【题型】选择题　【知识点】解析几何　【难度】medium
我们知道，互相垂直且有公共原点的两条数轴构成平面直角坐标系. 如果坐标系中两条坐标轴的原点重合且不互相垂直，那么这样的坐标系称为“斜坐标系”. 在斜坐标系中，两条坐标轴的公共原点称为斜坐标系的原点，其坐标记为 \( (0,0) \). 在 \( x \) 轴（\( y \) 轴）上的点的纵坐标（横坐标）为 0，如图，在斜坐标系中，如果 \( x \) 轴与 \( y \) 轴相交所成的角为 \( \theta \)，过平面任意一点 \( P \)，分别作坐标轴的平行线，交 \( x \) 轴于点 \( M \)，交 \( y \) 轴于点 \( N \)，将点 \( M \) 在 \( x \) 轴上的坐标 \( a \)，点 \( N \) 在 \( y \) 轴上的坐标 \( b \) 称为点 \( P \) 在该坐标系中的坐标，记为 \( P(a,b) \). 若 \( A(x_1,y_1) \)，\( B(x_2,y_2) \) 是该坐标系中的任意两点，则点 \( A \)，\( B \) 之间的距离 \( |AB| \) 为 (\quad)

A. \( \sqrt{(x_1 - x_2)^2 + (y_1 - y_2)^2} \)

B. \( \sqrt{(x_1 - x_2)^2 + 2(x_1 - x_2)(y_1 - y_2)\cos\theta + (y_1 - y_2)^2} \)

C. \( \sqrt{(x_1 - x_2)^2 - 2(x_1 - x_2)(y_1 - y_2)\cos\theta + (y_1 - y_2)^2} \)

D. \( \sqrt{(x_1 - x_2)^2 \pm 2(x_1 - x_2)(y_1 - y_2)\cos\theta + (y_1 - y_2)^2} \)
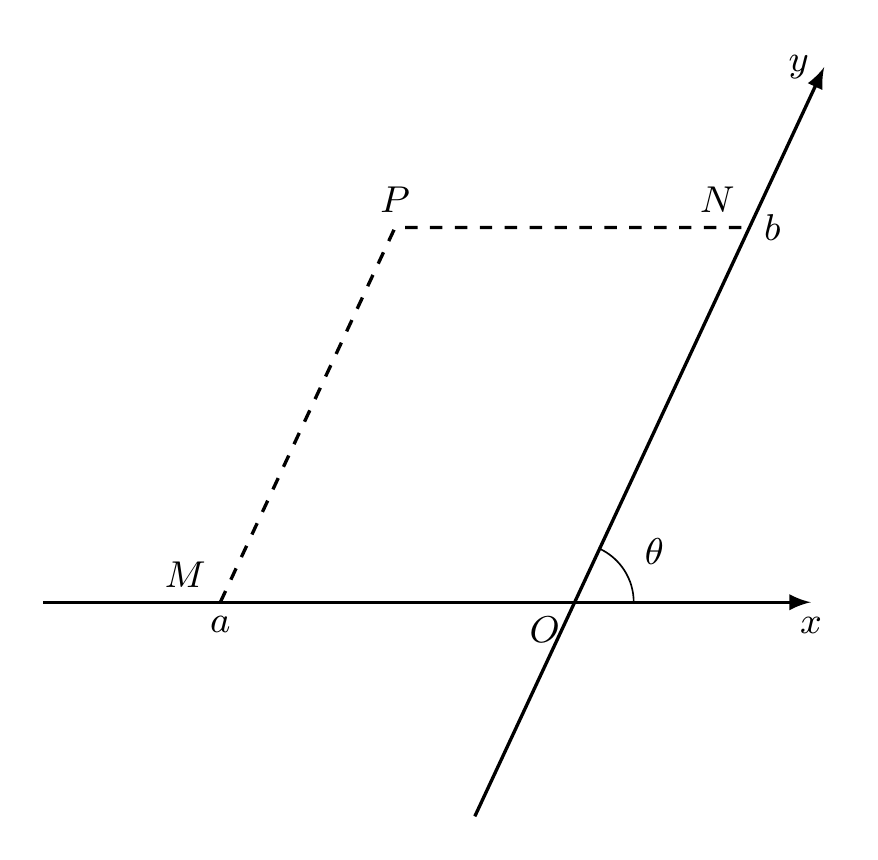
【解答】
【答案】B

【分析】根据向量数量积、模的运算求得正确答案.

【详解】设 \( x \) 轴方向的单位向量为 \( \vec{i} \)，\( y \) 轴方向的单位向量为 \( \vec{j} \)，

则 \( \overrightarrow{OA} = x_1\vec{i} + y_1\vec{j} \)，\( \overrightarrow{OB} = x_2\vec{i} + y_2\vec{j} \)，得 \( \overrightarrow{AB} = (x_2 - x_1)\vec{i} + (y_2 - y_1)\vec{j} \)，

由向量的数量积运算，得 \( |\overrightarrow{AB}|^2 = \overrightarrow{AB} \cdot \overrightarrow{AB} \)，\( \vec{i} \cdot \vec{j} = |\vec{i}| \cdot |\vec{j}| \cos\theta = \cos\theta \)，

从而 \( |\overrightarrow{AB}|^2 = \overrightarrow{AB} \cdot \overrightarrow{AB} = \left[(x_2 - x_1)\vec{i} + (y_2 - y_1)\vec{j}\right] \cdot \left[(x_2 - x_1)\vec{i} + (y_2 - y_1)\vec{j}\right] \)
\( = (x_2 - x_1)^2 + 2(x_2 - x_1)(y_2 - y_1)\vec{i} \cdot \vec{j} + (y_2 - y_1)^2 = (x_1 - x_2)^2 + 2(x_1 - x_2)(y_1 - y_2)\cos\theta + (y_1 - y_2)^2 \)，

所以 \( |AB| = \sqrt{(x_1 - x_2)^2 + 2(x_1 - x_2)(y_1 - y_2)\cos\theta + (y_1 - y_2)^2} \).

故选：B.